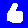
Digit: 6